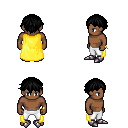
a pixel art fantasy rpg character, male body template, human, dark skin, yellow cape, white pants, black short bangs hairstyle, bracelets, metal boots, four views (front, back, left, right), 2x2 character sprite sheet, small pixel art, hard edges, no anti-aliasing